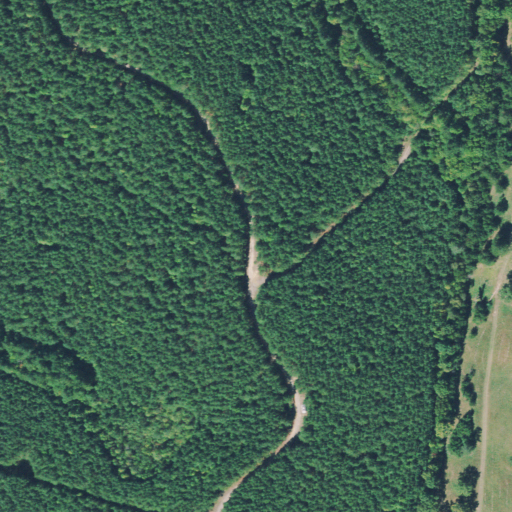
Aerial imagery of ridge(s) in Tennessee named Graveyard Ridge containing evergreen forest, deciduous forest, grassland, mixed forest, and pasture